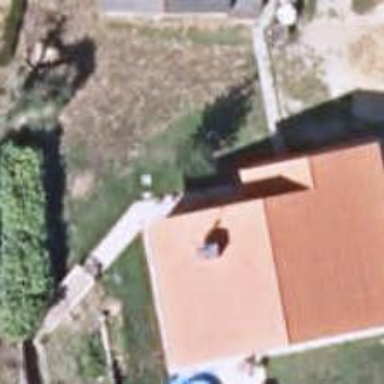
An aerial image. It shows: Simple house.